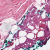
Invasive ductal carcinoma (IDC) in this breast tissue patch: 0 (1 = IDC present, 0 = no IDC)